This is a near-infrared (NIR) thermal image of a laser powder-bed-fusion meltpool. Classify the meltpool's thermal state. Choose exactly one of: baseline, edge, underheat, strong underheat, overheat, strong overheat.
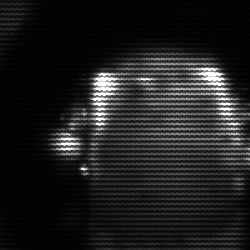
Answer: baseline